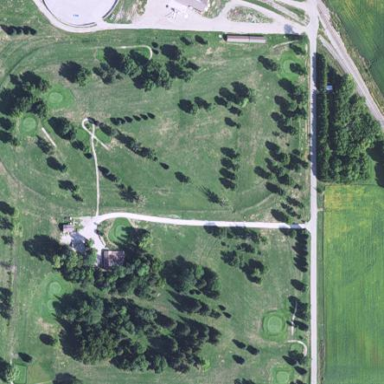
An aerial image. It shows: Golf course.